Interaction volume radius: 10 \u00c5
Interaction volume height: 10 \u00c5
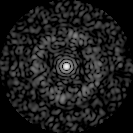
Disorder parameter: 0.8534